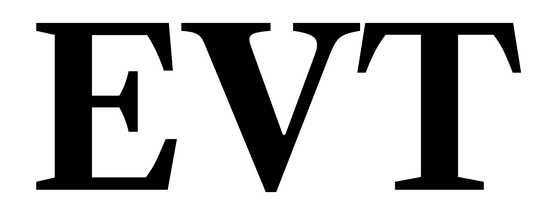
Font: LibreCaslonText_Bold